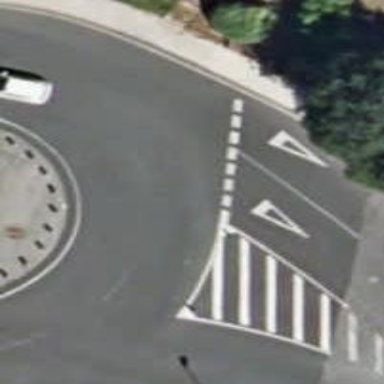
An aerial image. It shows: Bollard barrier.